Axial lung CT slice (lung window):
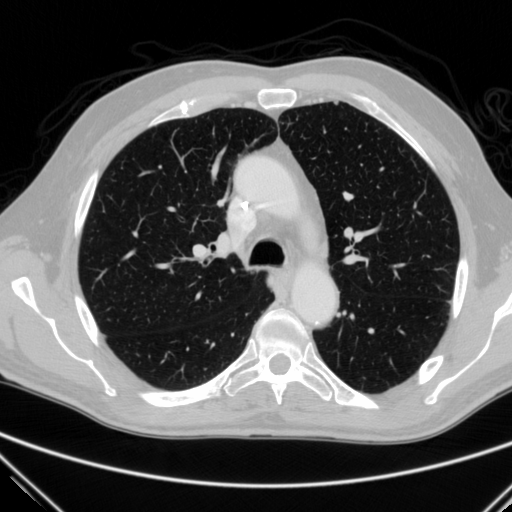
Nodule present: yes
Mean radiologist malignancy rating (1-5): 3